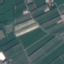
Land use / land cover: PermanentCrop